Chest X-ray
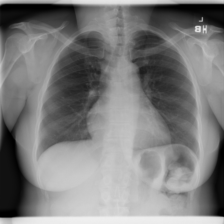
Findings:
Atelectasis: negative
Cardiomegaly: negative
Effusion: negative
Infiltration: negative
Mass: negative
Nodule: negative
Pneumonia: negative
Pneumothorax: negative
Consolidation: negative
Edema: negative
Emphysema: negative
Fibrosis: negative
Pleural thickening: negative
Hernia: negative